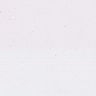
Metastatic tissue present: no